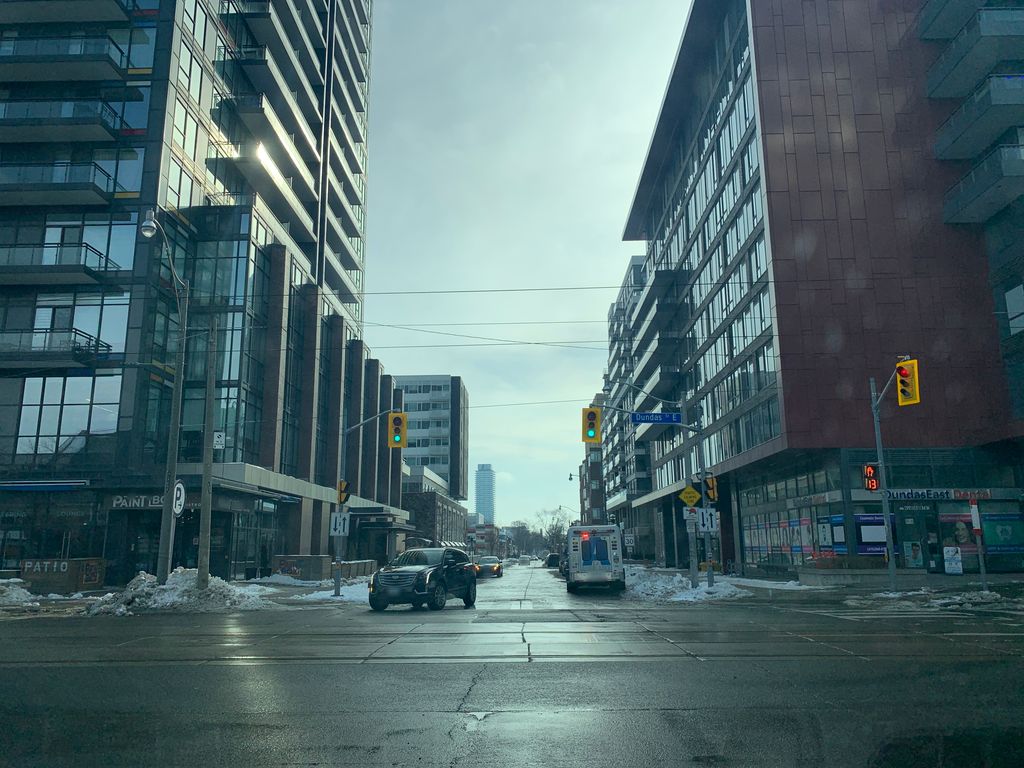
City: toronto